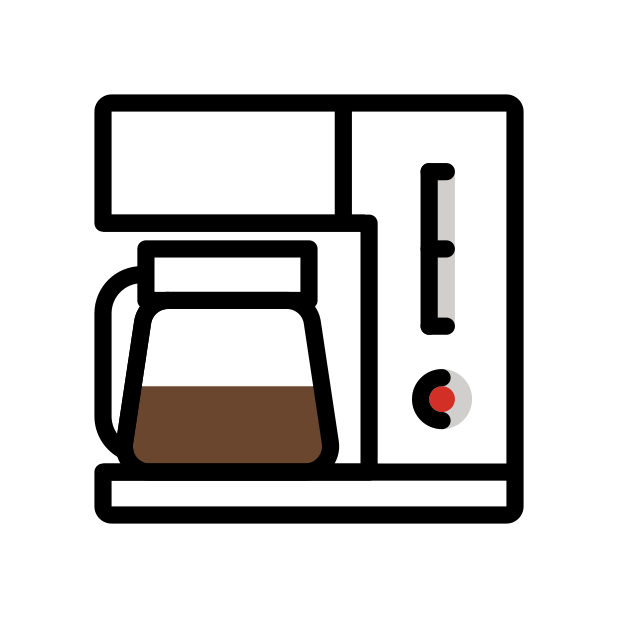
drip coffee maker